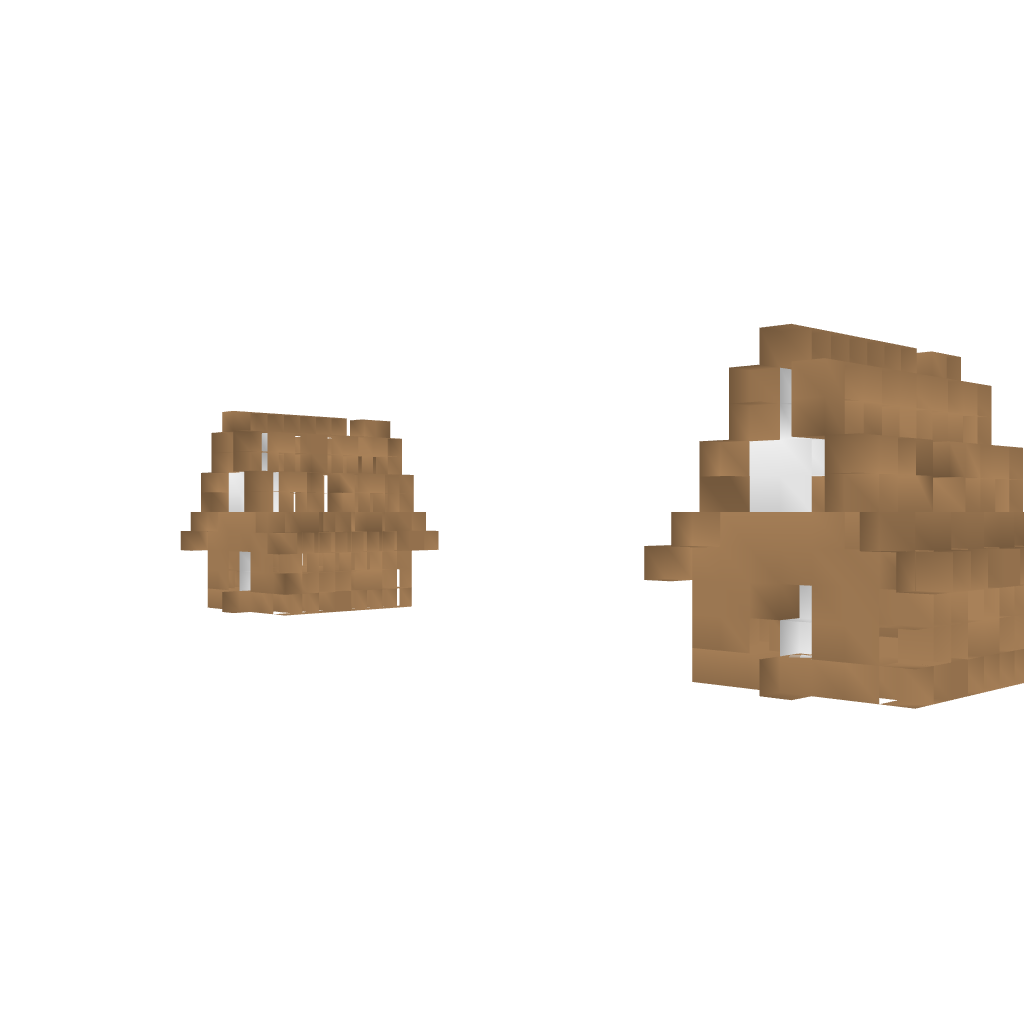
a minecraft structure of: Anti-Griefer House bad low quality